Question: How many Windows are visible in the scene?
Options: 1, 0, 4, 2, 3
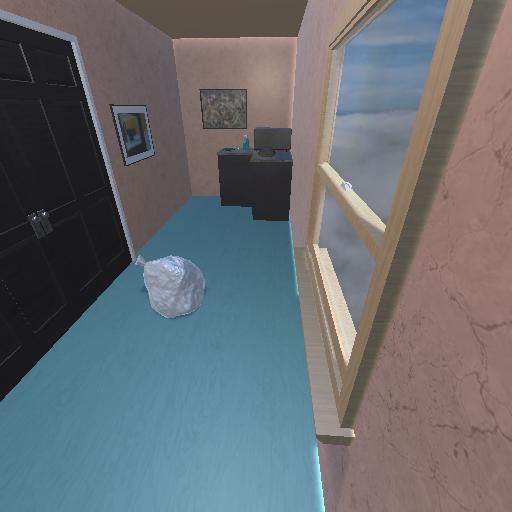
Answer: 1